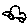
Label: car